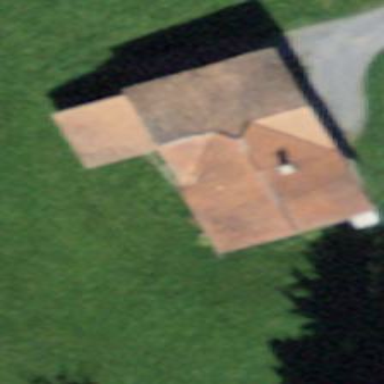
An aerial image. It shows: Farm building.